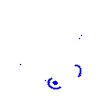
Particle: kaon